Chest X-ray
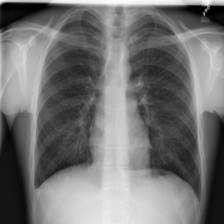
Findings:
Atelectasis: negative
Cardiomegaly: negative
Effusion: negative
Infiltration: negative
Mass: negative
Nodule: negative
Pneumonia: negative
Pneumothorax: negative
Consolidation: negative
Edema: negative
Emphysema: negative
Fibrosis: negative
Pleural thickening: negative
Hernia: negative